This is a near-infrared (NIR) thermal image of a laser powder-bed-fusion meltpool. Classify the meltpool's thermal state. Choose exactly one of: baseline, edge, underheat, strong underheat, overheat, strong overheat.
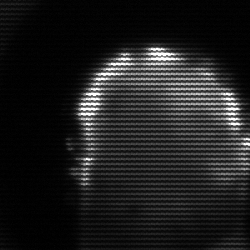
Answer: baseline